Interaction volume radius: 5 \u00c5
Interaction volume height: 10 \u00c5
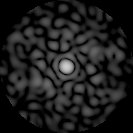
Disorder parameter: 0.8171